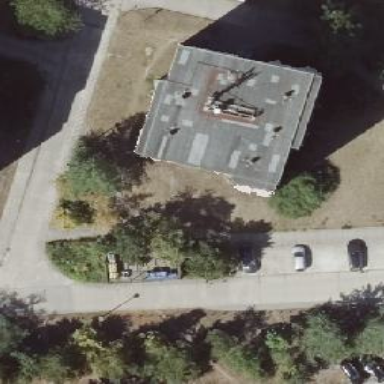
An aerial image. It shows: Residential building with flat roof.